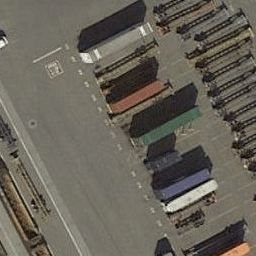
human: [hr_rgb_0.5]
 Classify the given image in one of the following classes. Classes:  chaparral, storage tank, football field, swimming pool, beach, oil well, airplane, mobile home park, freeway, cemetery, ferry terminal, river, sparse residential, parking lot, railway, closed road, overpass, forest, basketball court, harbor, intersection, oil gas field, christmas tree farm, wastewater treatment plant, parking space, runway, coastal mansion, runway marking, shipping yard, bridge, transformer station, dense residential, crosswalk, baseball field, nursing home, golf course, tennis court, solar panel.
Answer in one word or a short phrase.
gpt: shipping yard